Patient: sex M, age 60
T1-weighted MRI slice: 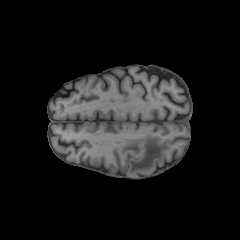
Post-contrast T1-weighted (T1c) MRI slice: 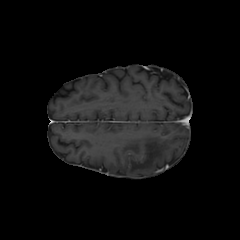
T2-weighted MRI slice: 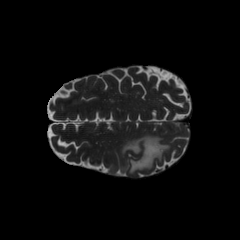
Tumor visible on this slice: yes
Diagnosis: Glioblastoma, IDH-wildtype
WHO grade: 4